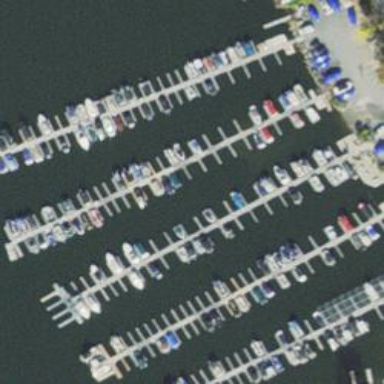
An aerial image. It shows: Man-made pier.